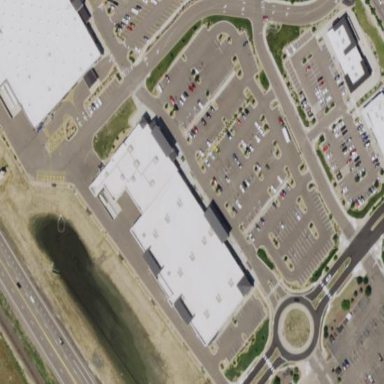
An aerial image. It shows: Retail area.